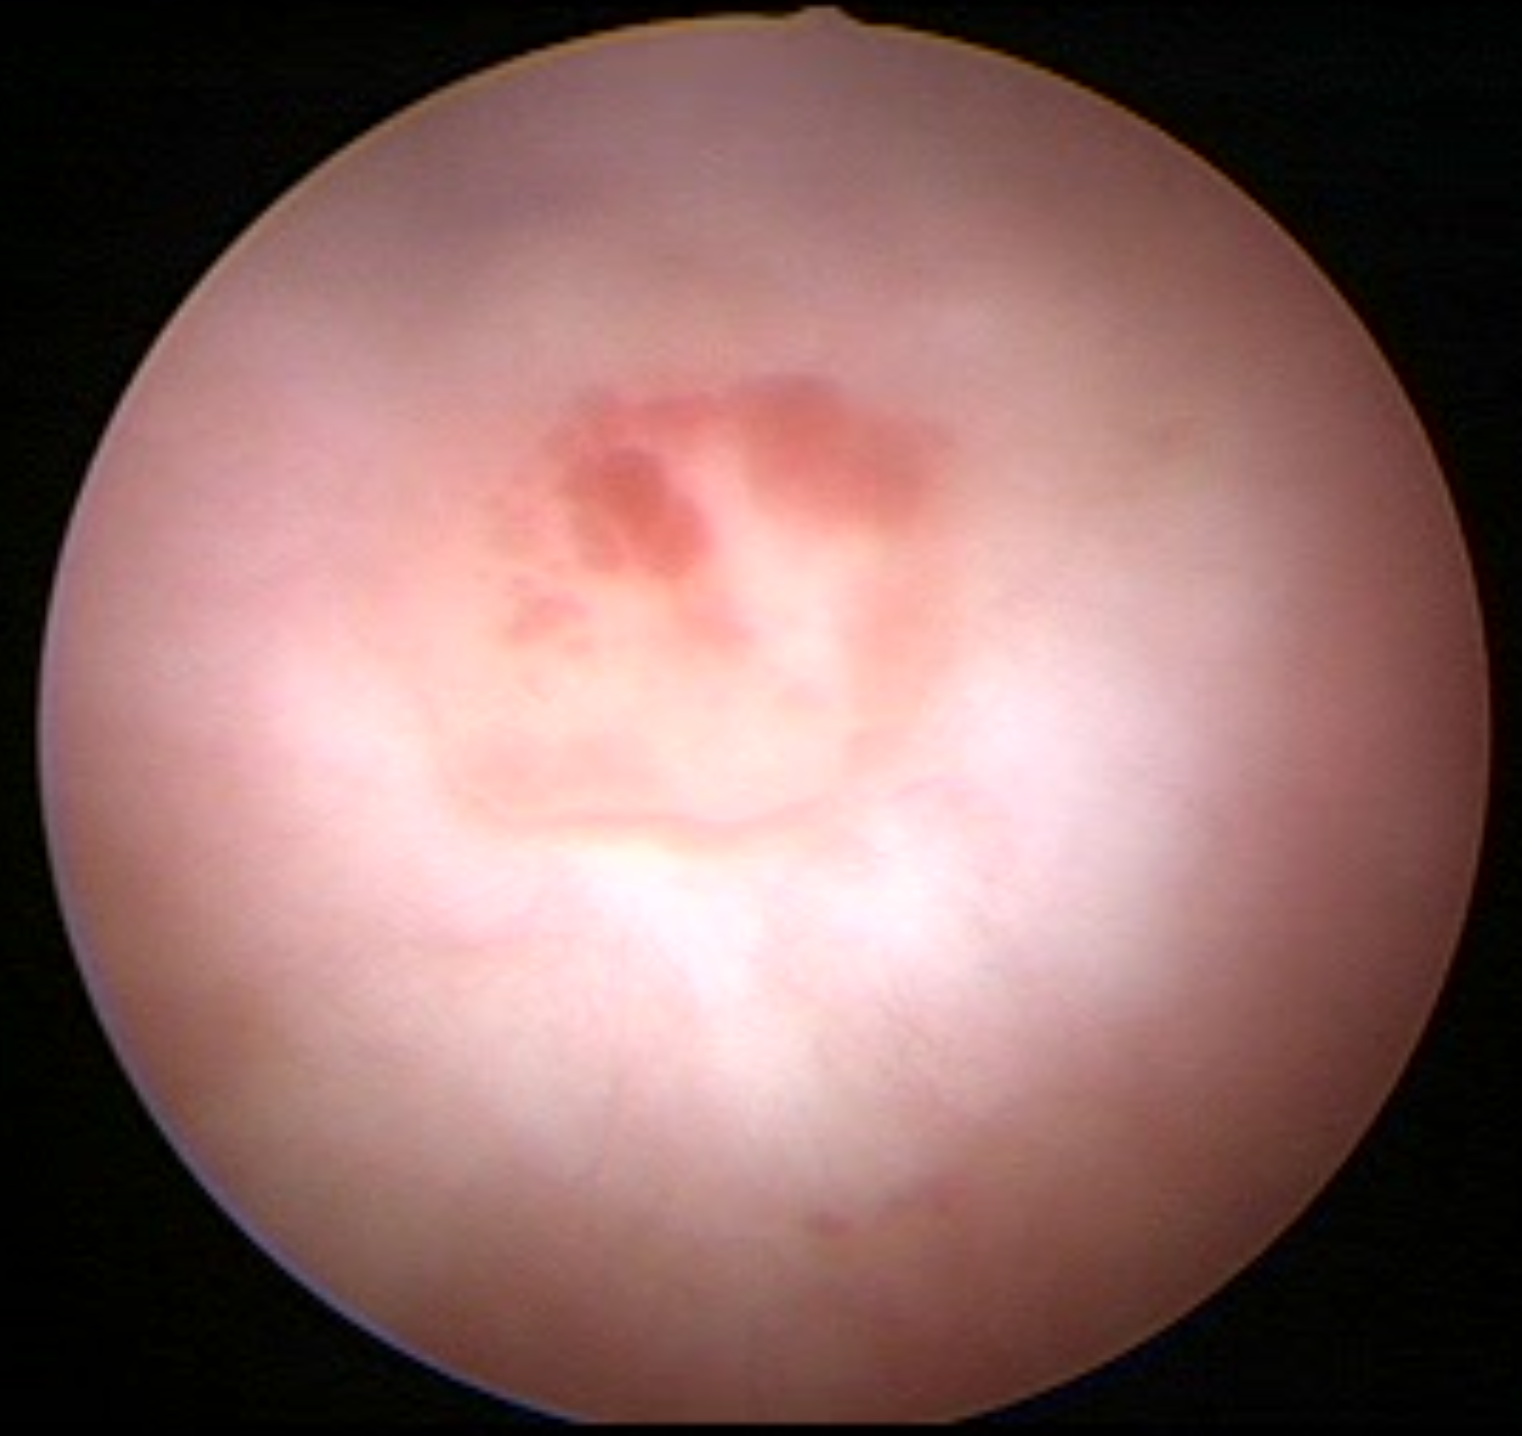
Modality: WLC
Class: Non-malignant
Subclass: BenignNOS
Lesion: L1
Morphology: Papillary
Bladder cancer association: No